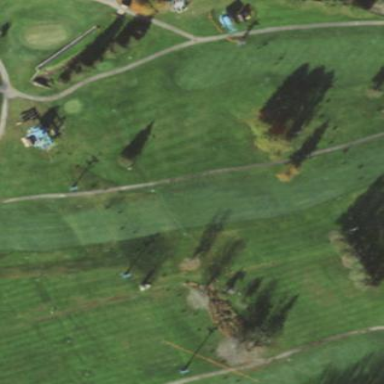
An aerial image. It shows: Scenic golf fairway.